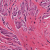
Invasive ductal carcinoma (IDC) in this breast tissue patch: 0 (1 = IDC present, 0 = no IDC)